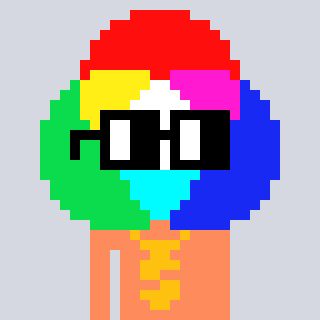
a pixel art character with square black glasses, a color circle-shaped head and a peachy-colored body on a cool background